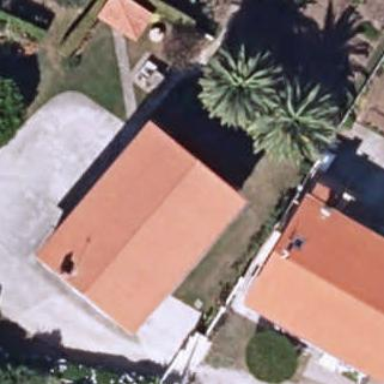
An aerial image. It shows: Simple house.